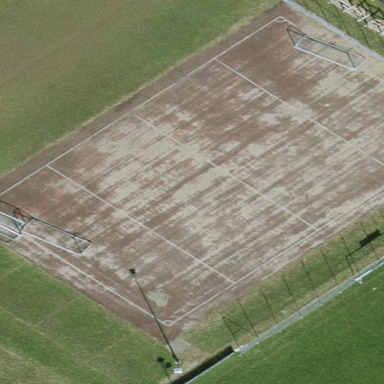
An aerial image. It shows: Sandy soccer pitch for leisurely sports.